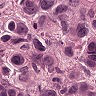
Metastatic tissue present: yes